Question: I have a sql query that created a table like so:
'''
db.execute ("CREATE TABLE IF NOT EXISTS RATING (programCode INTEGER , fromDate INTEGER,
toDate INTEGER, programName TEXT, channelName TEXT, weekday TEXT, startTime TEXT,
endTime TEXT, duration TEXT, episodeName TEXT, Ind2 DECIMAL(4,2), A18 DECIMAL(4,2), M18
DECIMAL(4,2), F18 DECIMAL(4,2), A18_24 DECIMAL(4,2), M18_24 DECIMAL(4,2), A18_34
DECIMAL(4,2), M18_34 DECIMAL(4,2), F18_34 DECIMAL(4,2), A18_49 DECIMAL(4,2), M18_49
DECIMAL(4,2), F18_49 DECIMAL(4,2), A25_34 DECIMAL(4,2) , M25_34 DECIMAL(4,2), A25_49
DECIMAL(4,2), M25_49 DECIMAL(4,2), F25_49 DECIMAL(4,2), A25_54 DECIMAL(4,2), M25_54
DECIMAL(4,2), F25_54 DECIMAL(4,2), A35_plus DECIMAL(4,2), M35_plus DECIMAL(4,2),
F35_plus DECIMAL(4,2), M35_49 DECIMAL(4,2), F35_49 DECIMAL(4,2), A35_54 DECIMAL(4,2),
M35_54 DECIMAL(4,2), F35_54 DECIMAL(4,2), A35_64 DECIMAL(4,2), M35_64 DECIMAL(4,2),
F35_64 DECIMAL(4,2), A50_plus DECIMAL(4,2), M50_plus DECIMAL(4,2), F50_plus
DECIMAL(4,2), C2_11 DECIMAL(4,2), T12_17 DECIMAL(4,2), V12_24 DECIMAL(4,2), PRIMARY
KEY(programCode,fromDate , toDate))")
'''
However when I check the table data, all rows and columns have decimal values (4,2) except for 2 cells which have (10,8).
I dont understand what could be causing this and how to remedy this!
See the attached image

---
I changed my query to the following:
'''
db.execute ("INSERT INTO RATING (programCode, fromDate, toDate, programName, channelName, weekday, startTime, endTime, duration, episodeName,
Ind2 , A18 , M18, F18, A18_24, M18_24, A18_34, M18_34 , F18_34, A18_49 , M18_49, F18_49, A25_34 , M25_34 , A25_49 , M25_49, F25_49 , A25_54 ,
M25_54, F25_54, A35_plus , M35_plus , F35_plus , M35_49, F35_49 , A35_54 , M35_54 , F35_54 , A35_64 , M35_64 , F35_64 , A50_plus , M50_plus ,
F50_plus , C2_11 , T12_17 , V12_24 ) VALUES ('#{progCode}', '#{fromD}', '#{toD}', '#{arr[0]}', '#{arr[1]}','#{arr[2]}','#{arr[3]}','#{arr[4]}','#{arr[5]}','#{arr[6]}',
'#{arr[45].to_f.round(2)}','#{arr[46].to_f.round(2)}','#{arr[47].to_f.round(2)}','#{arr[48].to_f.round(2)}','#{arr[49].to_f.round(2)}','#{arr[50].to_f.round(2)}','#{arr[51].to_f.round(2)}','#{arr[52].to_f.round(2)}','#{arr[53].to_f.round(2)}','#{arr[54].to_f.round(2)}','#{arr[55].to_f.round(2)}',
'#{arr[56].to_f.round(2)}','#{arr[57].to_f.round(2)}','#{arr[58].to_f.round(2)}','#{arr[59].to_f.round(2)}','#{arr[60].to_f.round(2)}','#{arr[61].to_f.round(2)}','#{arr[62].to_f.round(2)}','#{arr[63].to_f.round(2)}','#{arr[64].to_f.round(2)}','#{arr[65].to_f.round(2)}','#{arr[66].to_f.round(2)}',
'#{arr[67].to_f.round(2)}','#{arr[68].to_f.round(2)}','#{arr[69].to_f.round(2)}','#{arr[70].to_f.round(2)}','#{arr[71].to_f.round(2)}','#{arr[72].to_f.round(2)}','#{arr[73].to_f.round(2)}','#{arr[74].to_f.round(2)}','#{arr[75].to_f.round(2)}','#{arr[76].to_f.round(2)}','#{arr[77].to_f.round(2)}',
'#{arr[78].to_f.round(2)}','#{arr[79].to_f.round(2)}','#{arr[80].to_f.round(2)}','#{arr[81].to_f.round(2)}');")
'''
But the problem still remains
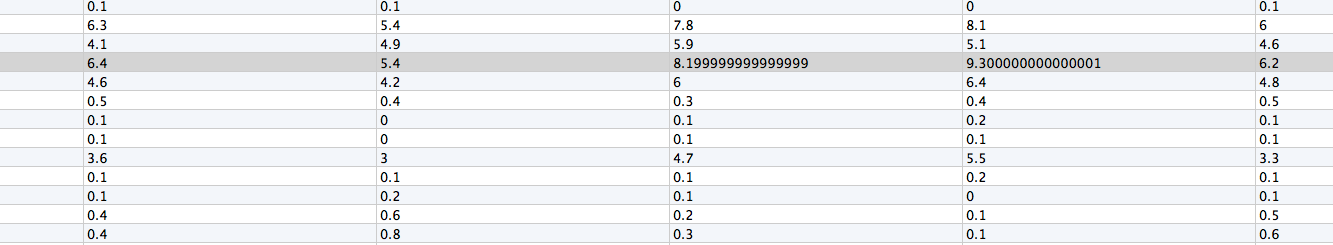
Answer: SQLite does not support all the database types - decimal(...) is translated into the real type and then suffers from rounding issues. You need to cope with this in the language you are using SQLite from.
<URL>